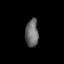
Tissue: lung
Cell type: Endothelial cells
Senescence score: 0.6247
Nuclear area (px): 355
Mean DAPI intensity: 107.065